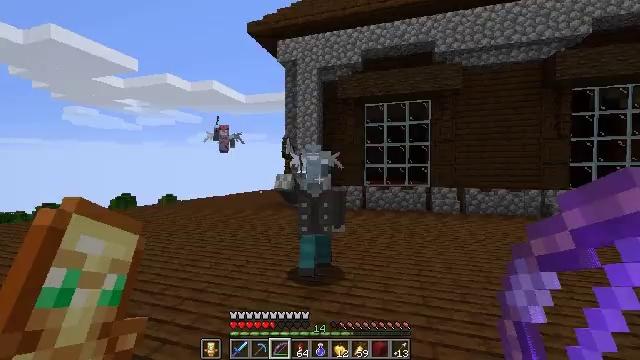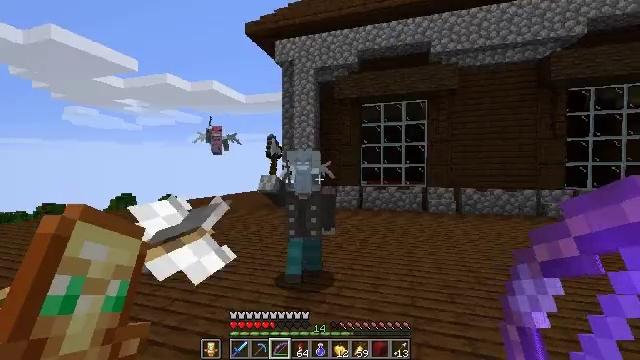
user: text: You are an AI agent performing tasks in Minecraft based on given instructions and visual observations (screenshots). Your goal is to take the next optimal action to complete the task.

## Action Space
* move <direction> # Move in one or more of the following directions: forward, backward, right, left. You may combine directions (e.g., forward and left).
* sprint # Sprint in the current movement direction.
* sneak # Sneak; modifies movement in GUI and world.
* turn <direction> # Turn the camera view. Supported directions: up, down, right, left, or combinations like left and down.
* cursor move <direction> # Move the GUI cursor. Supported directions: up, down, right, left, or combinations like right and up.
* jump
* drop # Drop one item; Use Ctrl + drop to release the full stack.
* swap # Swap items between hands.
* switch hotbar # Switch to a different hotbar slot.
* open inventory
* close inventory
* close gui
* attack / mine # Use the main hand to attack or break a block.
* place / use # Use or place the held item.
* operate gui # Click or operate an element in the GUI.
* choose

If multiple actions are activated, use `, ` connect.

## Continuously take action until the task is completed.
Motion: motion action
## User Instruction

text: Destroy the summoned mob.
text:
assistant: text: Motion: move right
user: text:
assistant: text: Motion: no_op